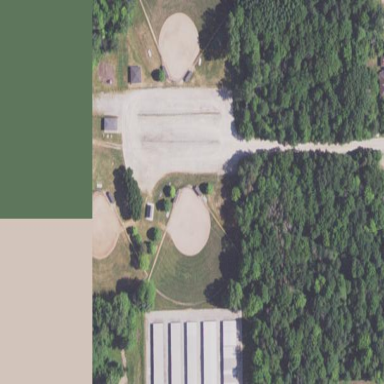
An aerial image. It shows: Baseball pitch for leisure land activities.